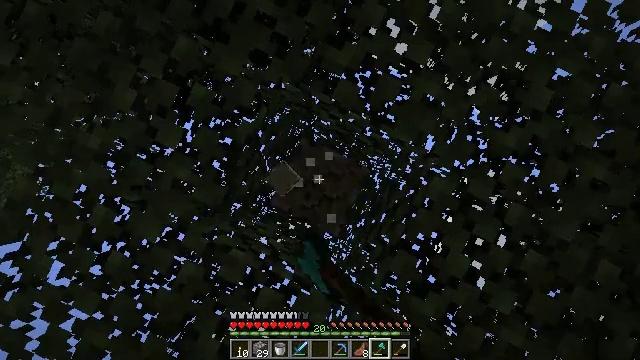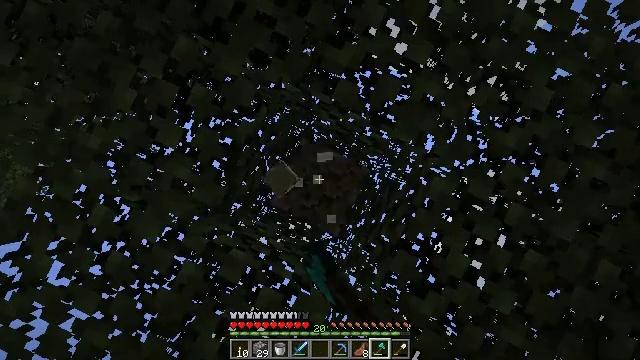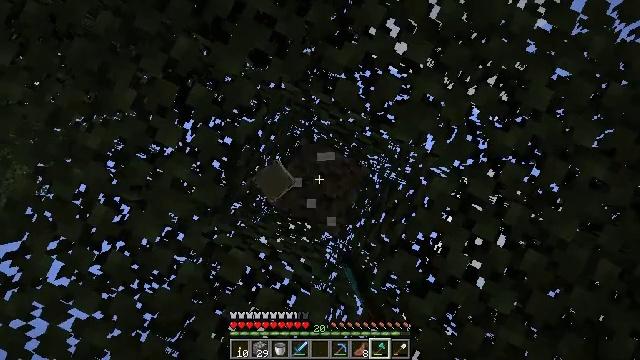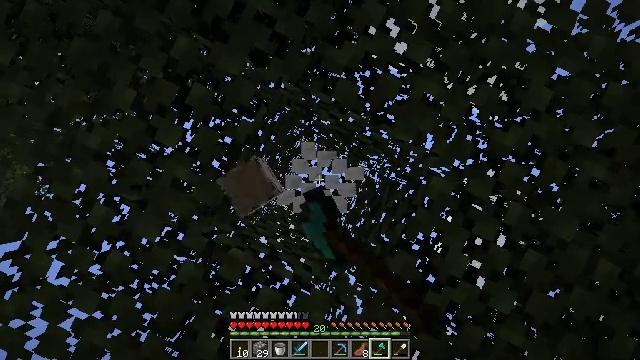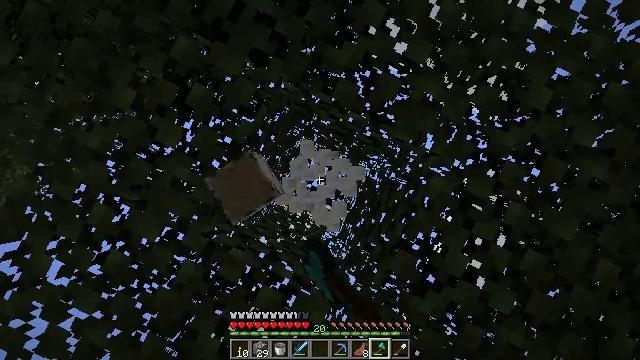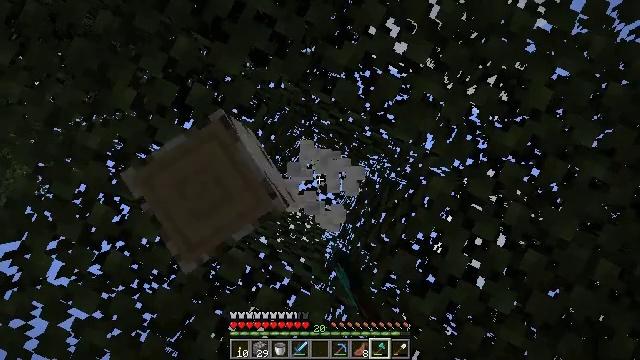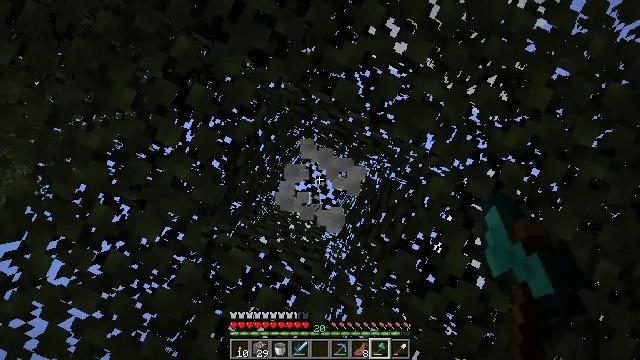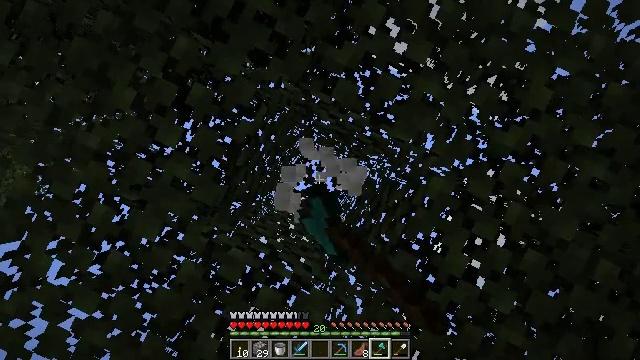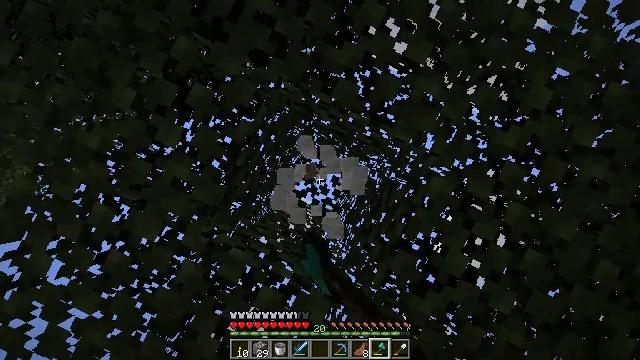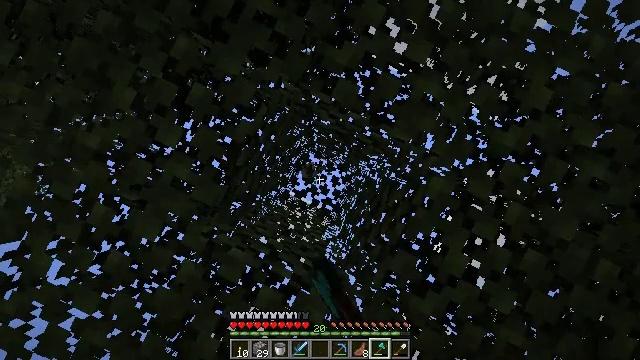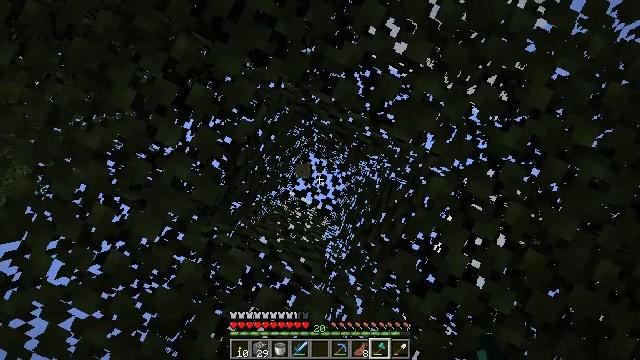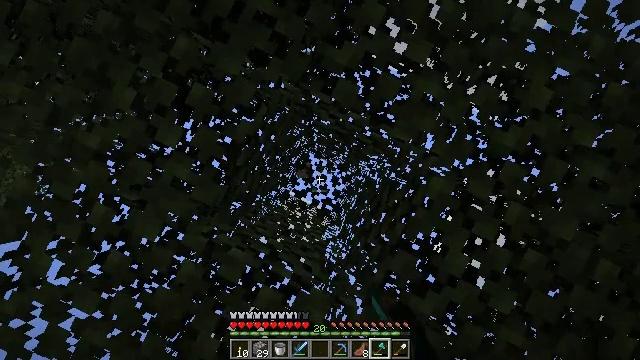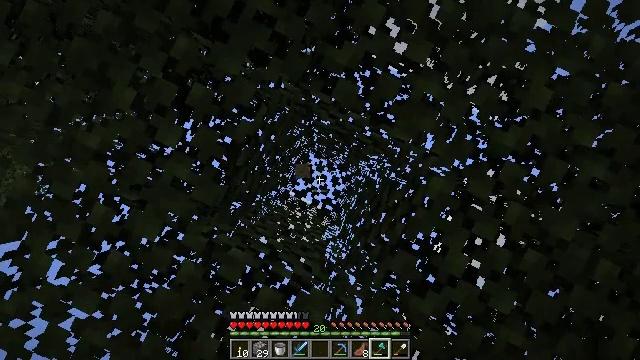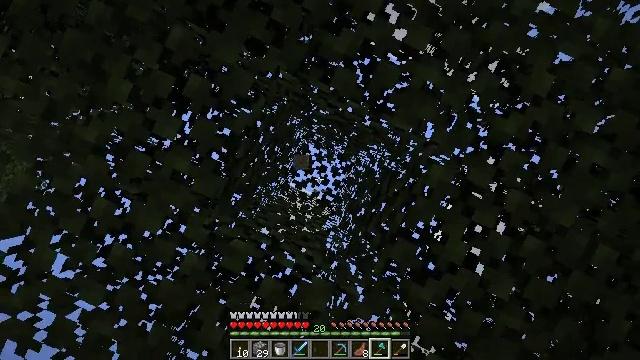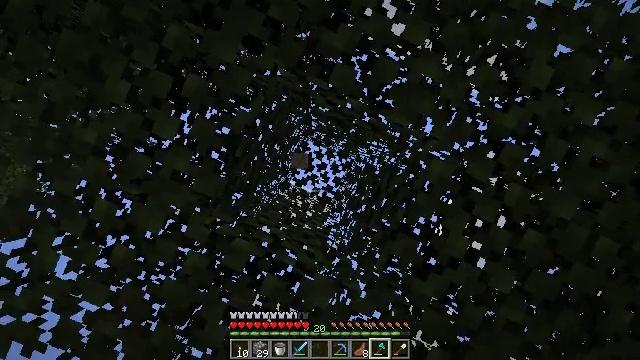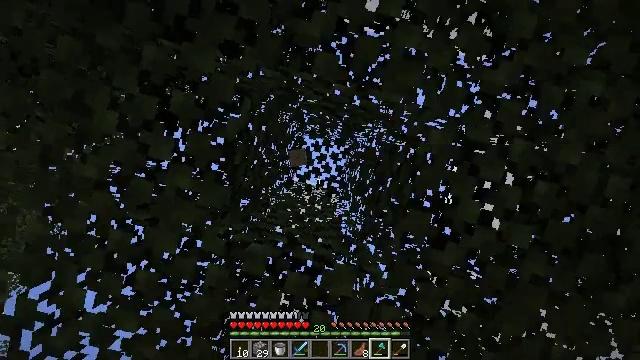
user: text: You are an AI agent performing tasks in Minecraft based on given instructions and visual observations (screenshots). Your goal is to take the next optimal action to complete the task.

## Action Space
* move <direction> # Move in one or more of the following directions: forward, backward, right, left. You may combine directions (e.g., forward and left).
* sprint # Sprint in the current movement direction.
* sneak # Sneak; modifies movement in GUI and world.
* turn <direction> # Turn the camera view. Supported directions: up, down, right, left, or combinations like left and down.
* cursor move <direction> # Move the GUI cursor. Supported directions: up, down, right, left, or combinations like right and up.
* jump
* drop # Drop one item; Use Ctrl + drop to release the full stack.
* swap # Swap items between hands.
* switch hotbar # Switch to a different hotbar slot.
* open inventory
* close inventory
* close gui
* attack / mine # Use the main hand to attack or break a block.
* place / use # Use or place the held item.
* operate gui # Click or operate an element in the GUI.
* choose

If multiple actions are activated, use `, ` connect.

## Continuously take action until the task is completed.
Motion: motion action
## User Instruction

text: Mine the birch log from the tree.
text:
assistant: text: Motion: attack / mine
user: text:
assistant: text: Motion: attack / mine
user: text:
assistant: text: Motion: attack / mine
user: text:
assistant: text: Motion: attack / mine
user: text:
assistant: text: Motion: attack / mine
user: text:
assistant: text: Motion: attack / mine
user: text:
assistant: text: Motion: attack / mine
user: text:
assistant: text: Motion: attack / mine
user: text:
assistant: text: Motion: attack / mine
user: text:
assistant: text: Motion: attack / mine
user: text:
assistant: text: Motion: no_op
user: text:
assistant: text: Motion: no_op
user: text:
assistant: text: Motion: turn down
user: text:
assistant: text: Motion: turn left
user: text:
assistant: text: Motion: turn left and down
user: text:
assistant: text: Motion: turn left and down
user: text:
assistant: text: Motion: turn left and down
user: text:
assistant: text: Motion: turn down
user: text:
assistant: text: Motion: turn left and down
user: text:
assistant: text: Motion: turn left and down
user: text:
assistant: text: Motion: turn left and down
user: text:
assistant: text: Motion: turn left and down
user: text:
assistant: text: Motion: turn left
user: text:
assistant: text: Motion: turn down
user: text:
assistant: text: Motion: turn down
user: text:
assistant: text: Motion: no_op
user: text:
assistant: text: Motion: no_op
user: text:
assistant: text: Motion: no_op
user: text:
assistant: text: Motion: no_op
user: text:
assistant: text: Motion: no_op